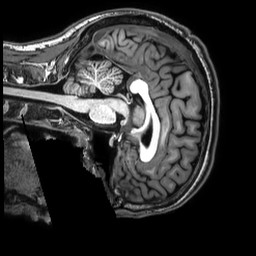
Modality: T1w
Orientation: sagittal
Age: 24
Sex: male
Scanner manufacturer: philips
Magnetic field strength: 3 T
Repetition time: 0.008105 s
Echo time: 0.00371 s